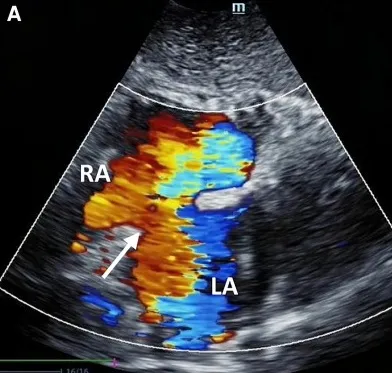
The ASO device embolization. Transthoracic echocardiography showing no occluder device and an interrupted echo (white arrow) in the middle of the atrial septum associated with a large number of left to right shunt flow.
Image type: radiology (ultrasound)